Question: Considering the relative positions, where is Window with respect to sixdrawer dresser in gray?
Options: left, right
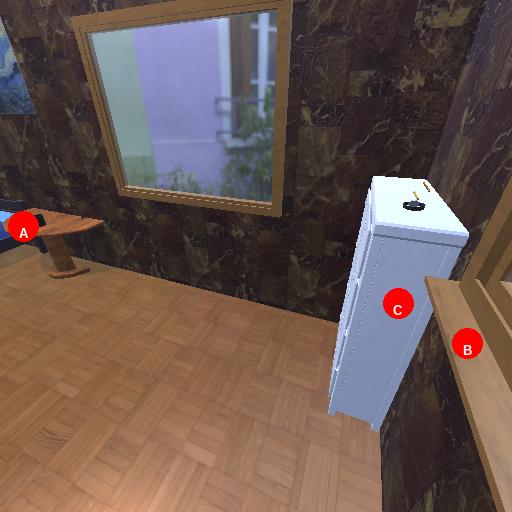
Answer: left